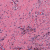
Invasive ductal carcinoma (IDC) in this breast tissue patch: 0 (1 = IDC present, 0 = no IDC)